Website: macys
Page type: payment
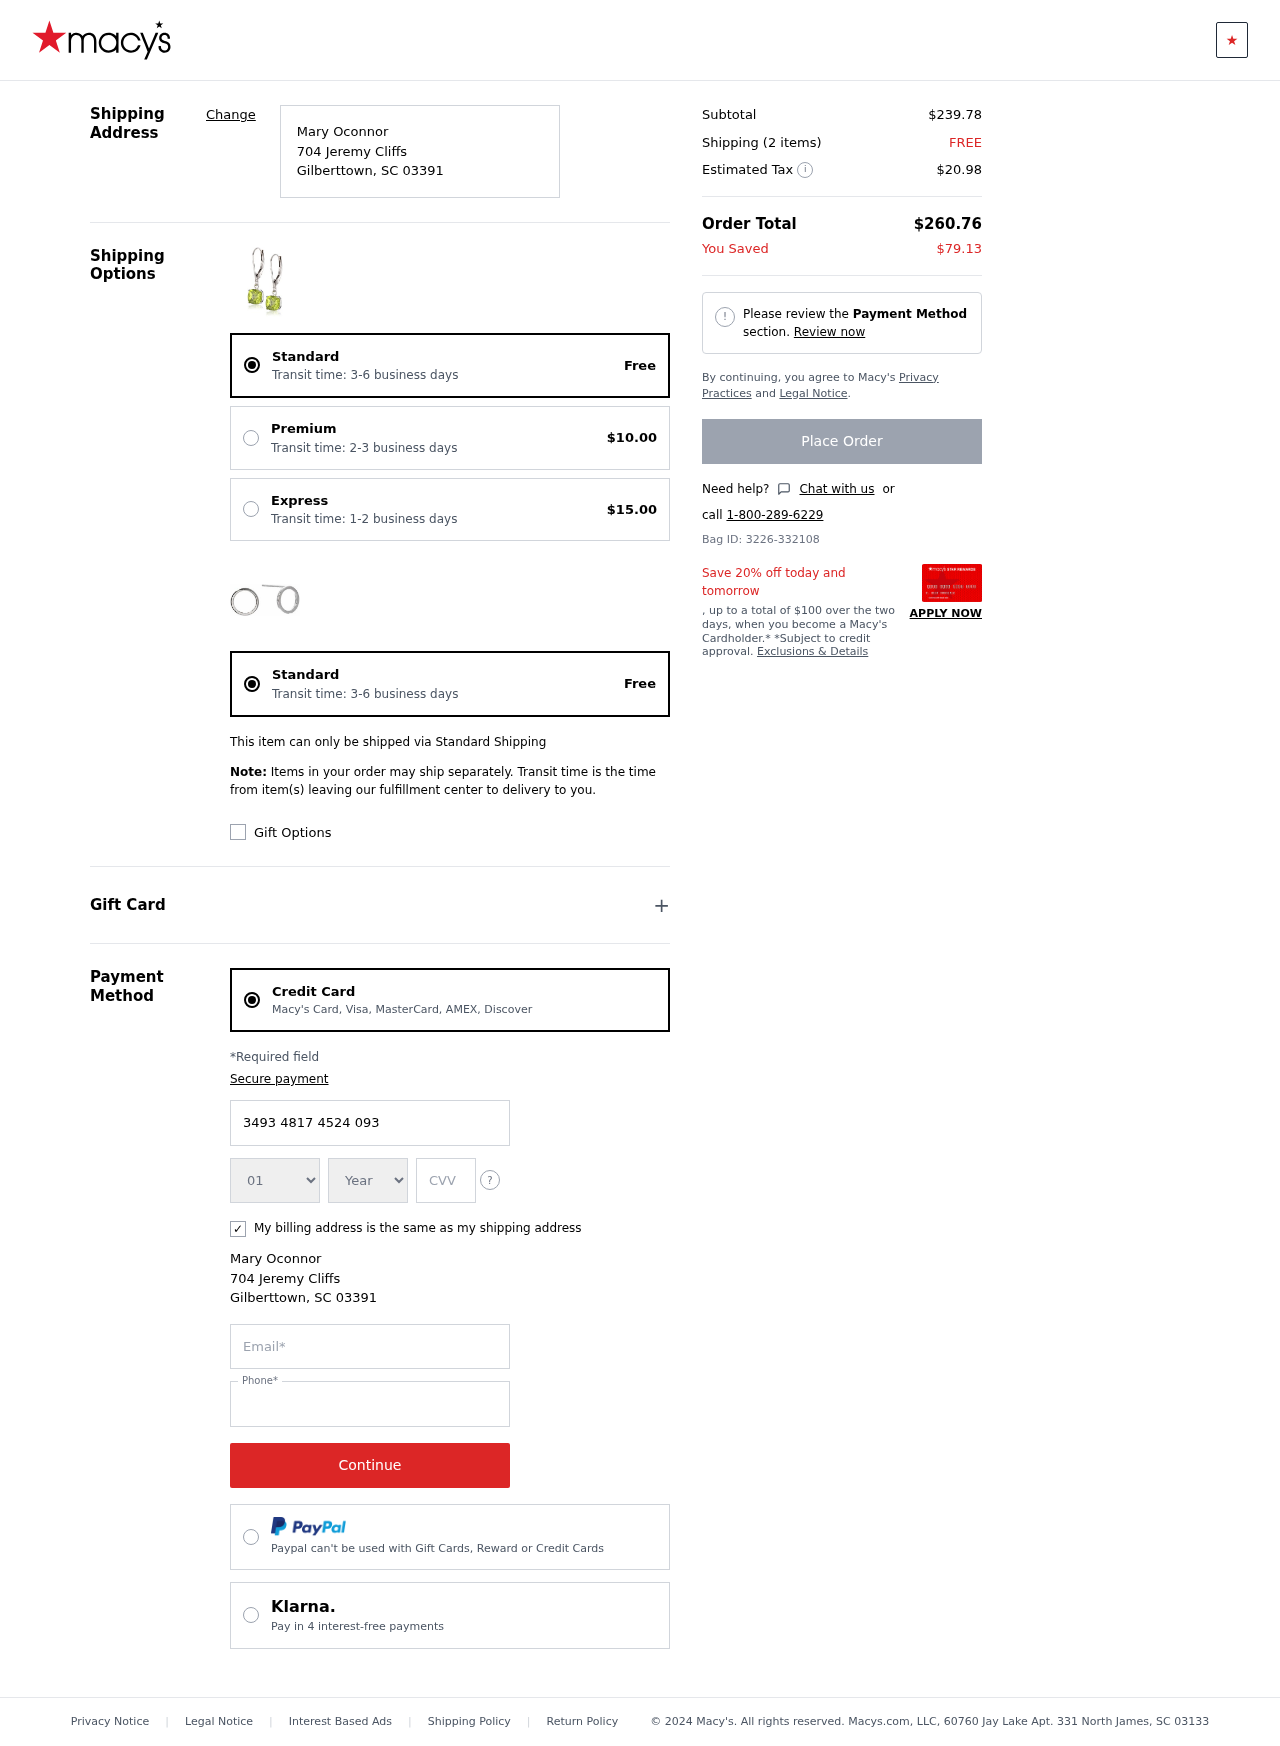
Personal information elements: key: PII_CARD_CVV
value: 4331
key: PII_CARD_EXPIRY_MONTH
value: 01
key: PII_CARD_EXPIRY_YEAR
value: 29
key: PII_CARD_NUMBER
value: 3493 4817 4524 093
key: PII_CITY
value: Gilberttown
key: PII_EMAIL
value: mary.oconnor@gmail.com
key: PII_FULLNAME
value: Mary Oconnor
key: PII_PHONE
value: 2722141813
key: PII_POSTCODE
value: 03391
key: PII_STATE_ABBR
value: SC
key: PII_STREET
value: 704 Jeremy Cliffs
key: PII_FULLNAME2
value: Mary Oconnor
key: PII_CITY2
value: Gilberttown
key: PII_STATE_ABBR2
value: SC
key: PII_POSTCODE_FULL
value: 03391
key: PII_POSTCODE_NUMERIC
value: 3391
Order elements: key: ORDER_DELIVERY_DATE
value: Transit time: 3-6 business days
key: ORDER_SHIPPING_STANDARD
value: Free
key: ORDER_SHIPPING_PREMIUM
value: $10.00
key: ORDER_SHIPPING_EXPRESS
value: $15.00
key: ORDER_DELIVERY_DATE2
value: Transit time: 3-6 business days
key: ORDER_SHIPPING_STANDARD2
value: Free
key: ORDER_SUBTOTAL
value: $239.78
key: ORDER_NUM_ITEMS
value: Shipping (2 items)
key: ORDER_SHIPPING_COST
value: FREE
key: ORDER_TAX
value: $20.98
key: ORDER_TOTAL
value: $260.76
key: ORDER_SAVINGS
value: $79.13
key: ORDER_ID
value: Bag ID: 3226-332108